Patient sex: M
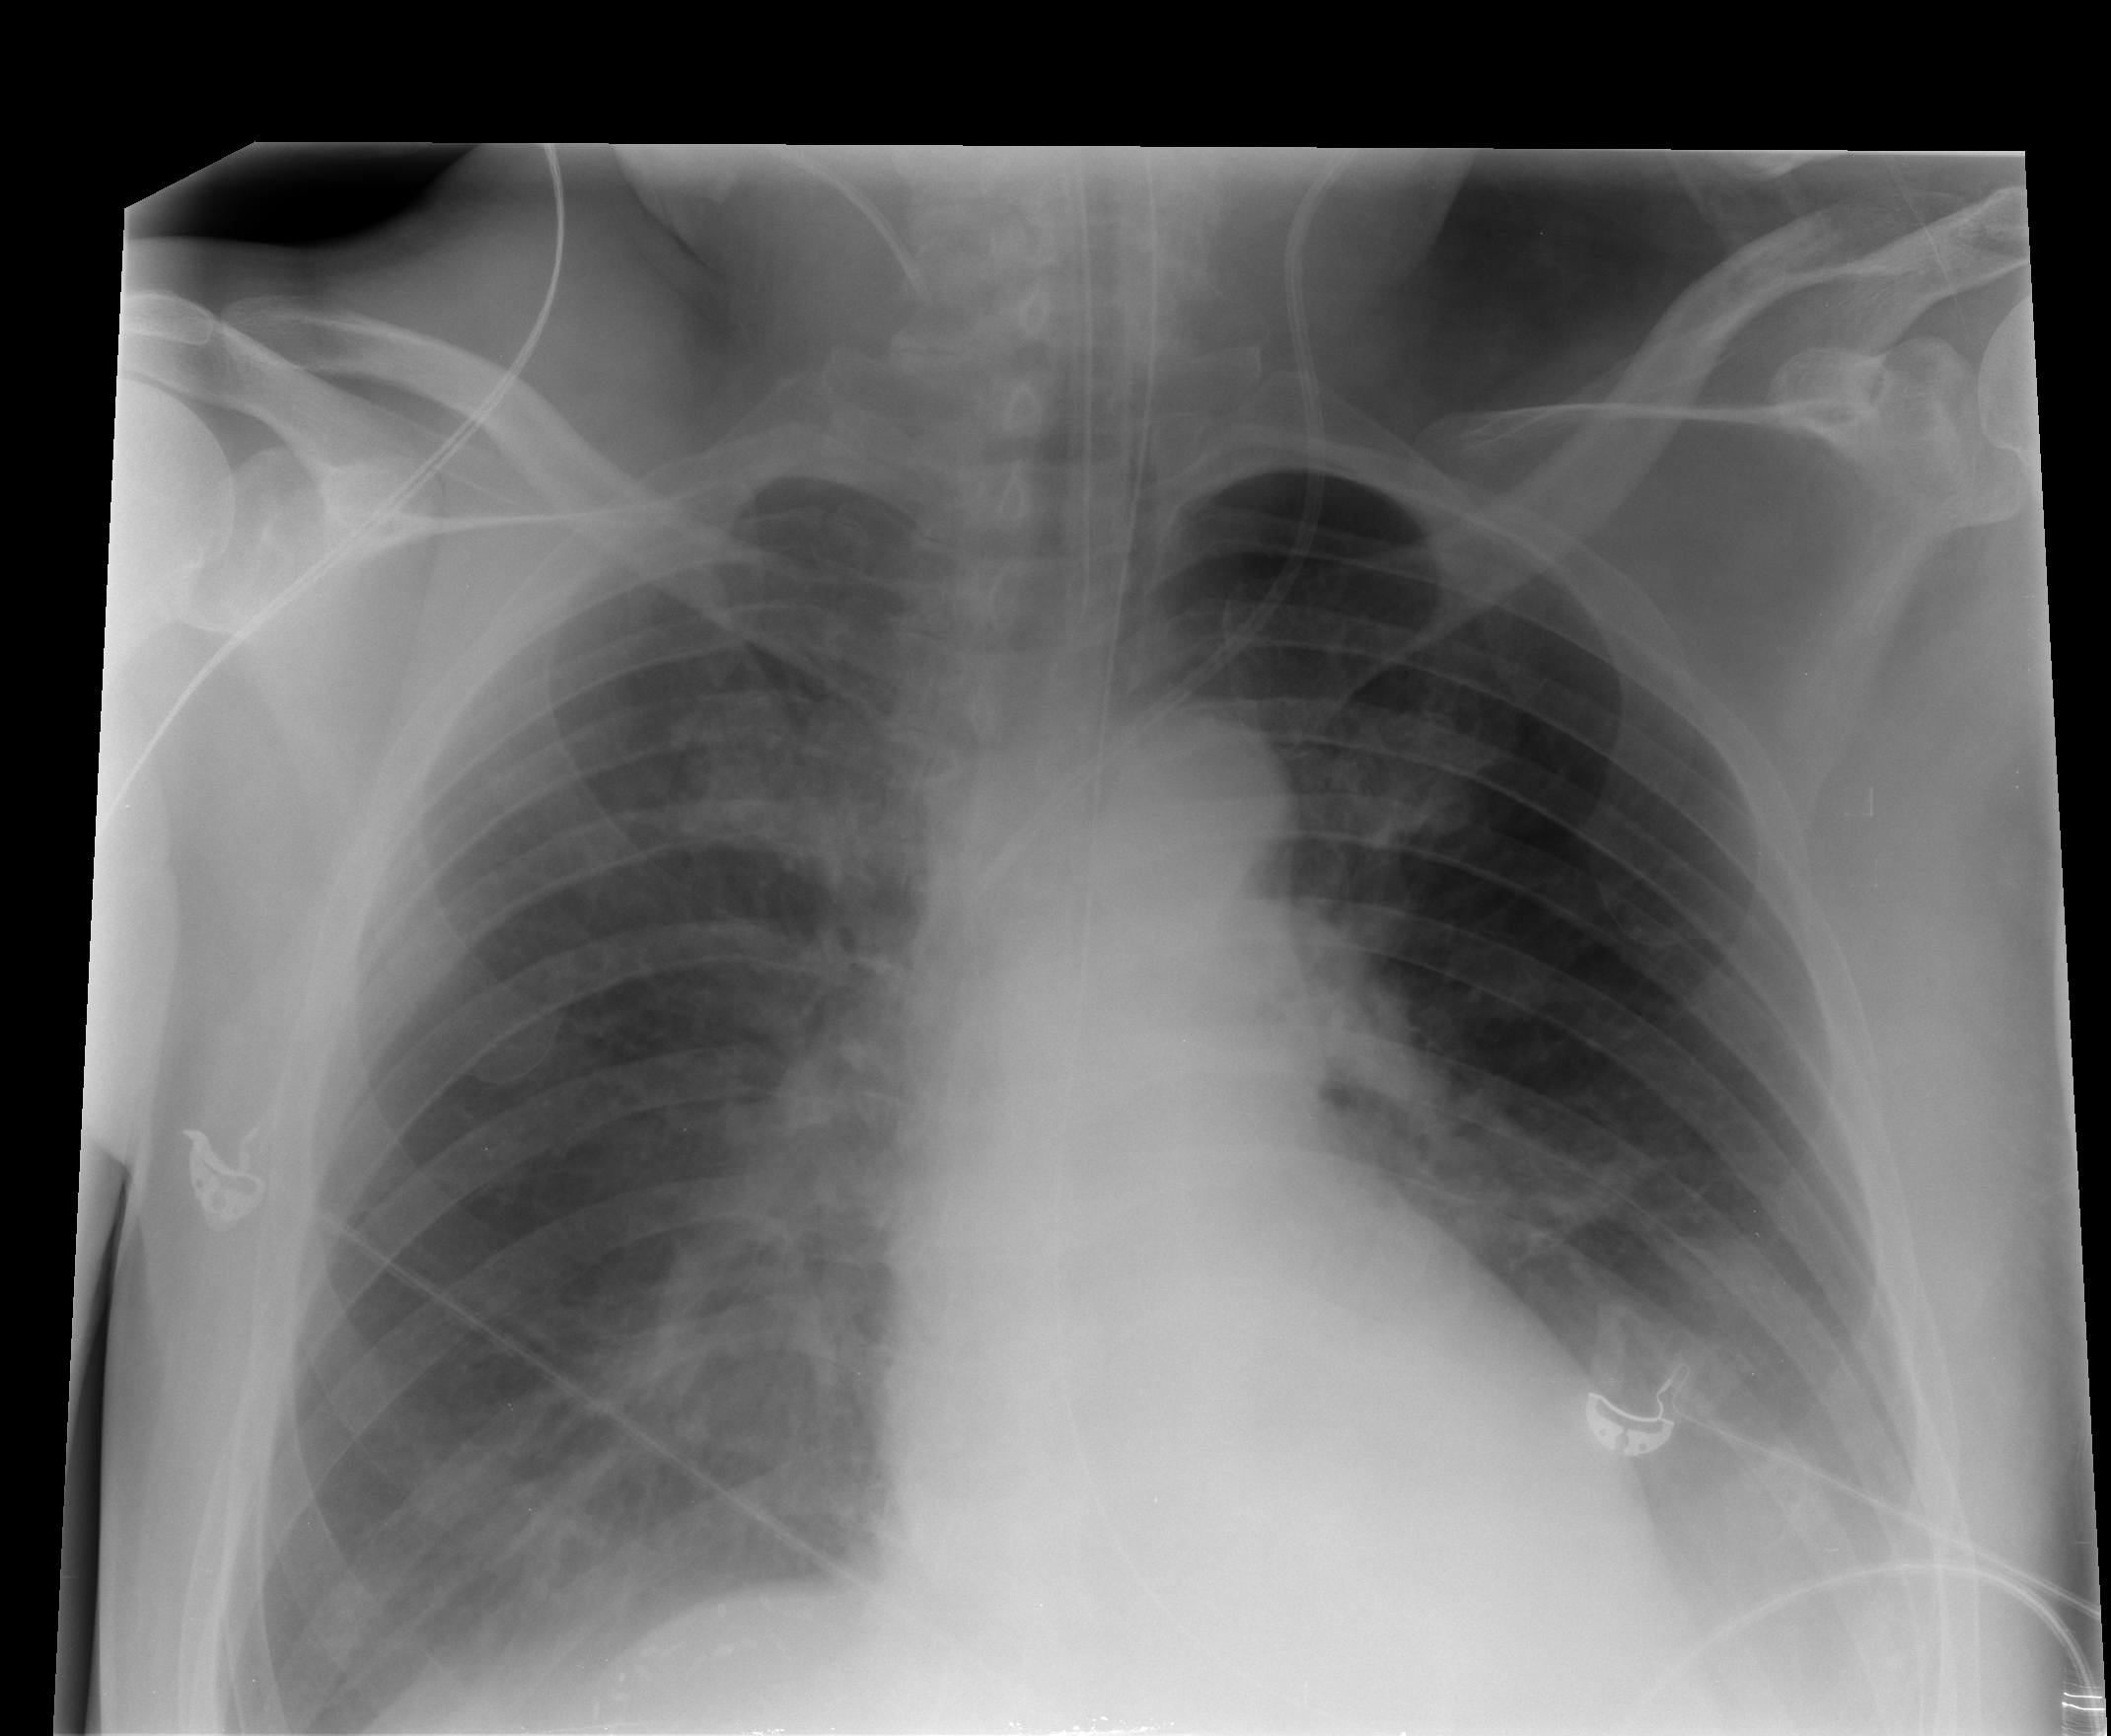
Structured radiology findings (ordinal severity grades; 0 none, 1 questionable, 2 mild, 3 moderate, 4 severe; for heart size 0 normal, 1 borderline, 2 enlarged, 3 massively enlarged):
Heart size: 0
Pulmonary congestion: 0
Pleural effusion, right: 0
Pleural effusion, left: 2
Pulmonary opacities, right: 3
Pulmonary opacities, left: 1
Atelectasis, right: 2
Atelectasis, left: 2